【题型】填空题　【知识点】平面几何　【难度】easy
如图，点 $G$ 为 $\triangle ABC$ 的重心，连接 $CG$，则 $S_{\triangle CDG} : S_{\triangle ABD} =$ \_\_\_\_\_\_。

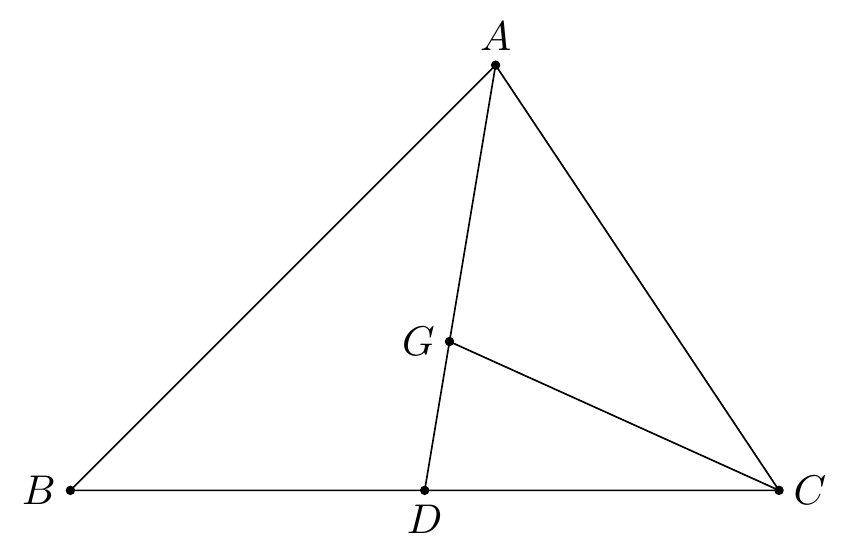
【解答】
解：$\because$ 点 $G$ 为 $\triangle ABC$ 的重心，即 $AD$ 是 $\triangle ABC$ 的中线，

$\therefore DG = \dfrac{1}{3}AD$,

如图所示，过点 $C$ 作 $CE \perp AD$ 于点 $E$,

$\therefore S_{\triangle CDG} = \dfrac{1}{2}DG \cdot CE$, $\quad S_{\triangle ACD} = S_{\triangle ABD} = \dfrac{1}{2}AD \cdot CE$,

$\therefore S_{\triangle ACD} = S_{\triangle ABD} = \dfrac{1}{2} \times 3DG \cdot CE = \dfrac{3}{2}DG \cdot CE$,

$\therefore S_{\triangle CDG} : S_{\triangle ABD} = \left( \dfrac{1}{2}DG \cdot CE \right) : \left( \dfrac{3}{2}DG \cdot CE \right) = 1:3$,

故答案为：$1:3$。
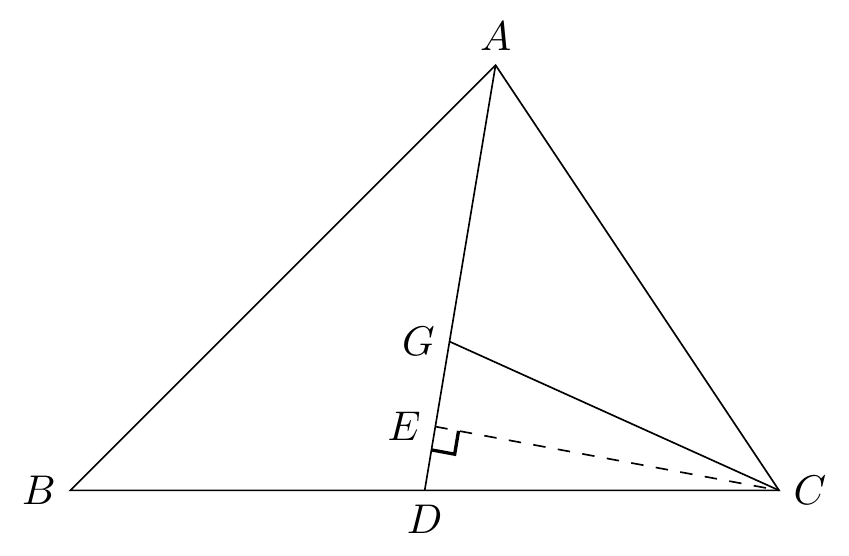